Field crop: tomato
Growth stage: 2
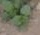
Species: solanum